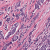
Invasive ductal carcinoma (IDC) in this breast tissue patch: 1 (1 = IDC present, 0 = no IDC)